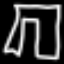
Label: pants